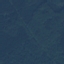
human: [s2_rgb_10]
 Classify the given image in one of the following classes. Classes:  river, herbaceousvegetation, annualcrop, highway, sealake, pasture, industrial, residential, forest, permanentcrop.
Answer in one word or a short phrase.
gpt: Forest